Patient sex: M
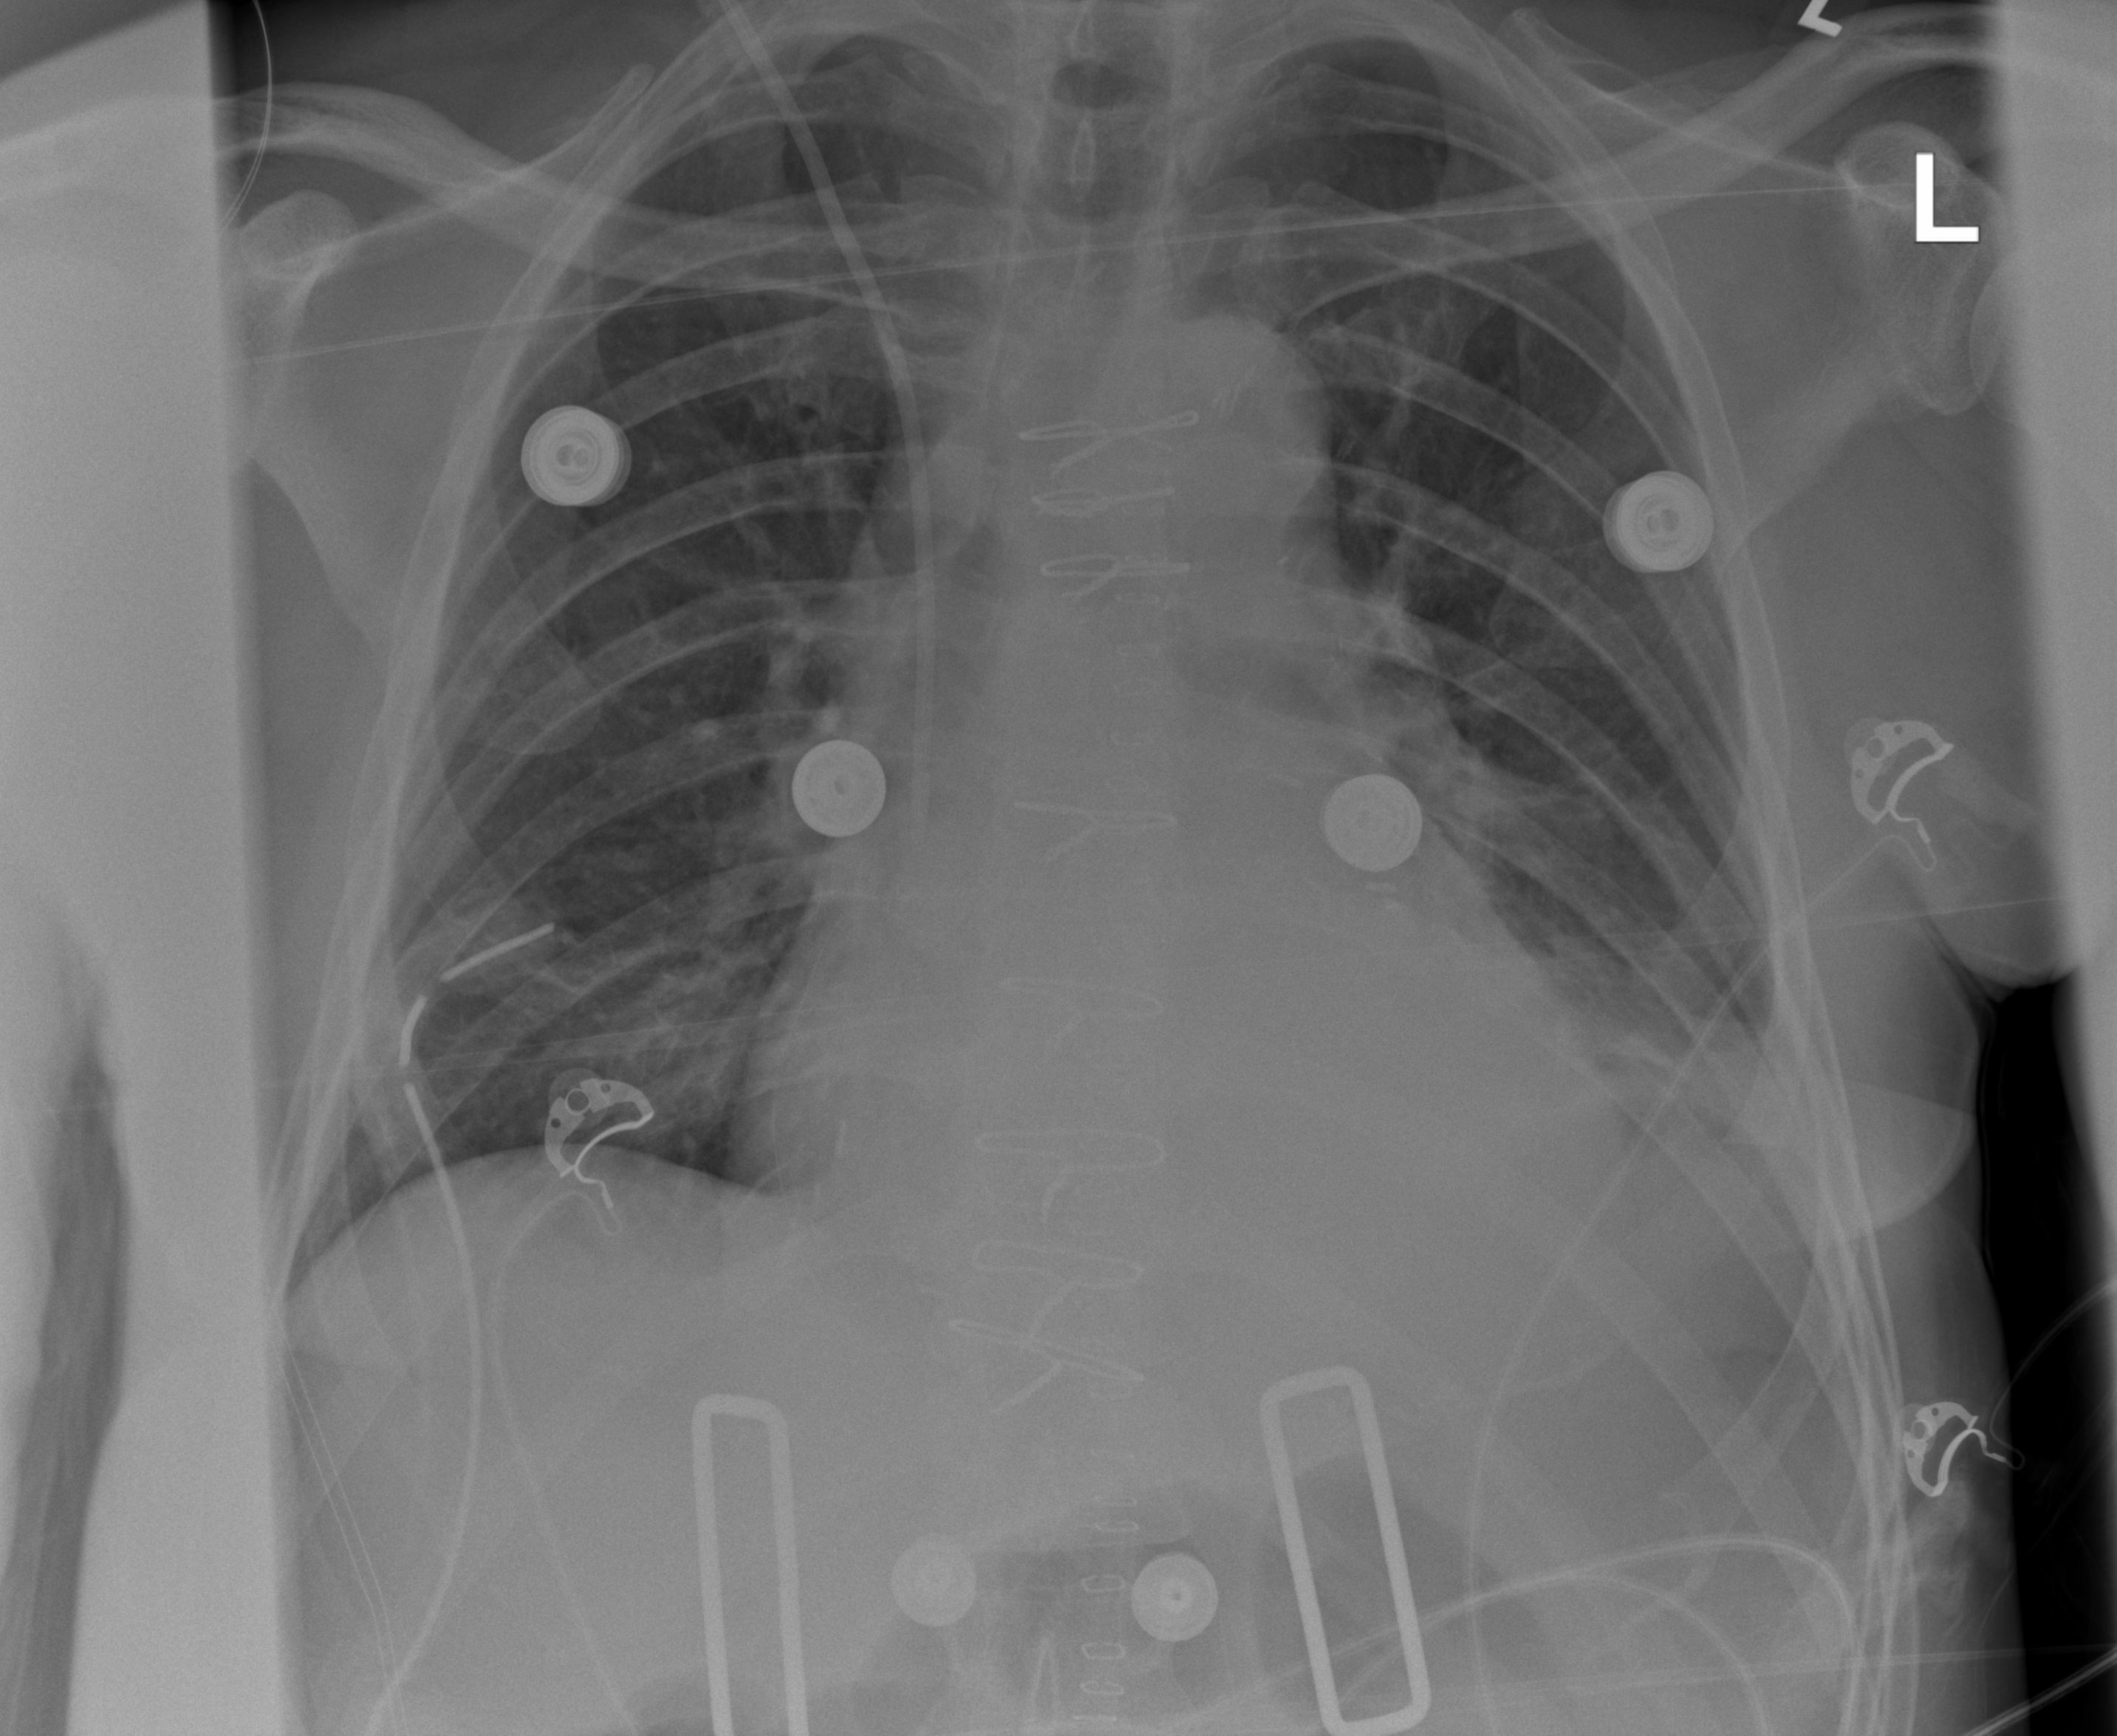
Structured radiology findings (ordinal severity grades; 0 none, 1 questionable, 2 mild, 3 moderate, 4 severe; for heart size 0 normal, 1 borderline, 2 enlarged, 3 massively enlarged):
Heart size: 2
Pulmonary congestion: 0
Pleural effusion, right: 0
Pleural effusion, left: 2
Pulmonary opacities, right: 0
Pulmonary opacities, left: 2
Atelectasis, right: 0
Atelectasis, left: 2